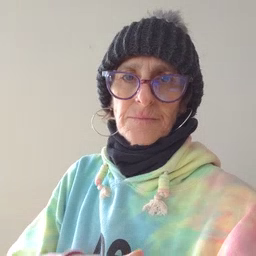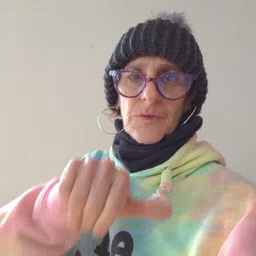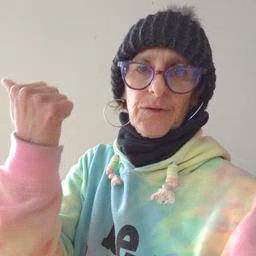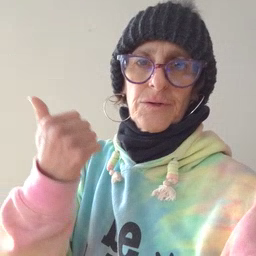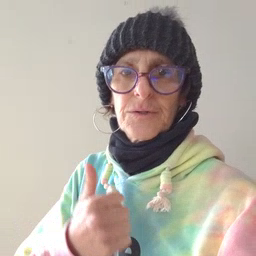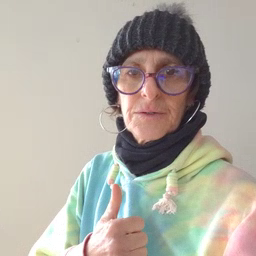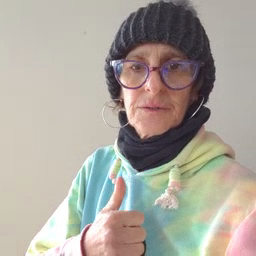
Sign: another